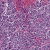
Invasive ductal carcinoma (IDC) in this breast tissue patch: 1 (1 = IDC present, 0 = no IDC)